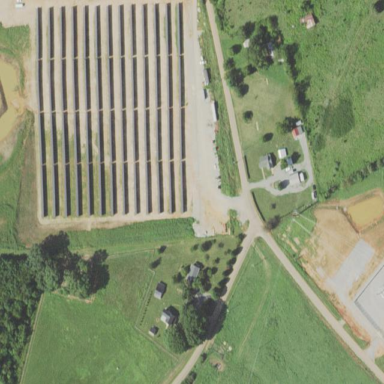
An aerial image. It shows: Solar power generator using photovoltaic panels.